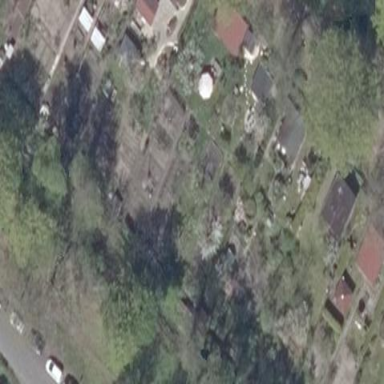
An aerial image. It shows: Plot within allotments.